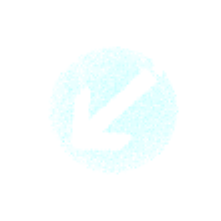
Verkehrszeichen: VorgeschriebeneVorbeifahrtLinks
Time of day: MorningAfternoon
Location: Outdoor (Nature)
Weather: PartlyCloudy
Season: NotSpecified
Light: Natural